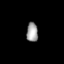
Tissue: lung
Cell type: Epithelial cells
Senescence score: 0.2248
Nuclear area (px): 217
Mean DAPI intensity: 158.005